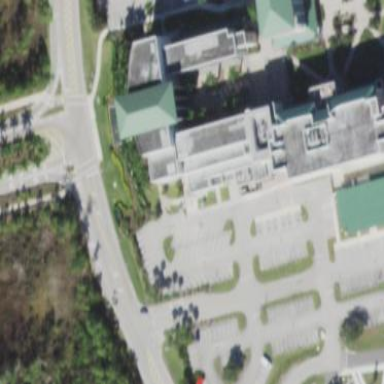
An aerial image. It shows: View of university building.